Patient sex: M
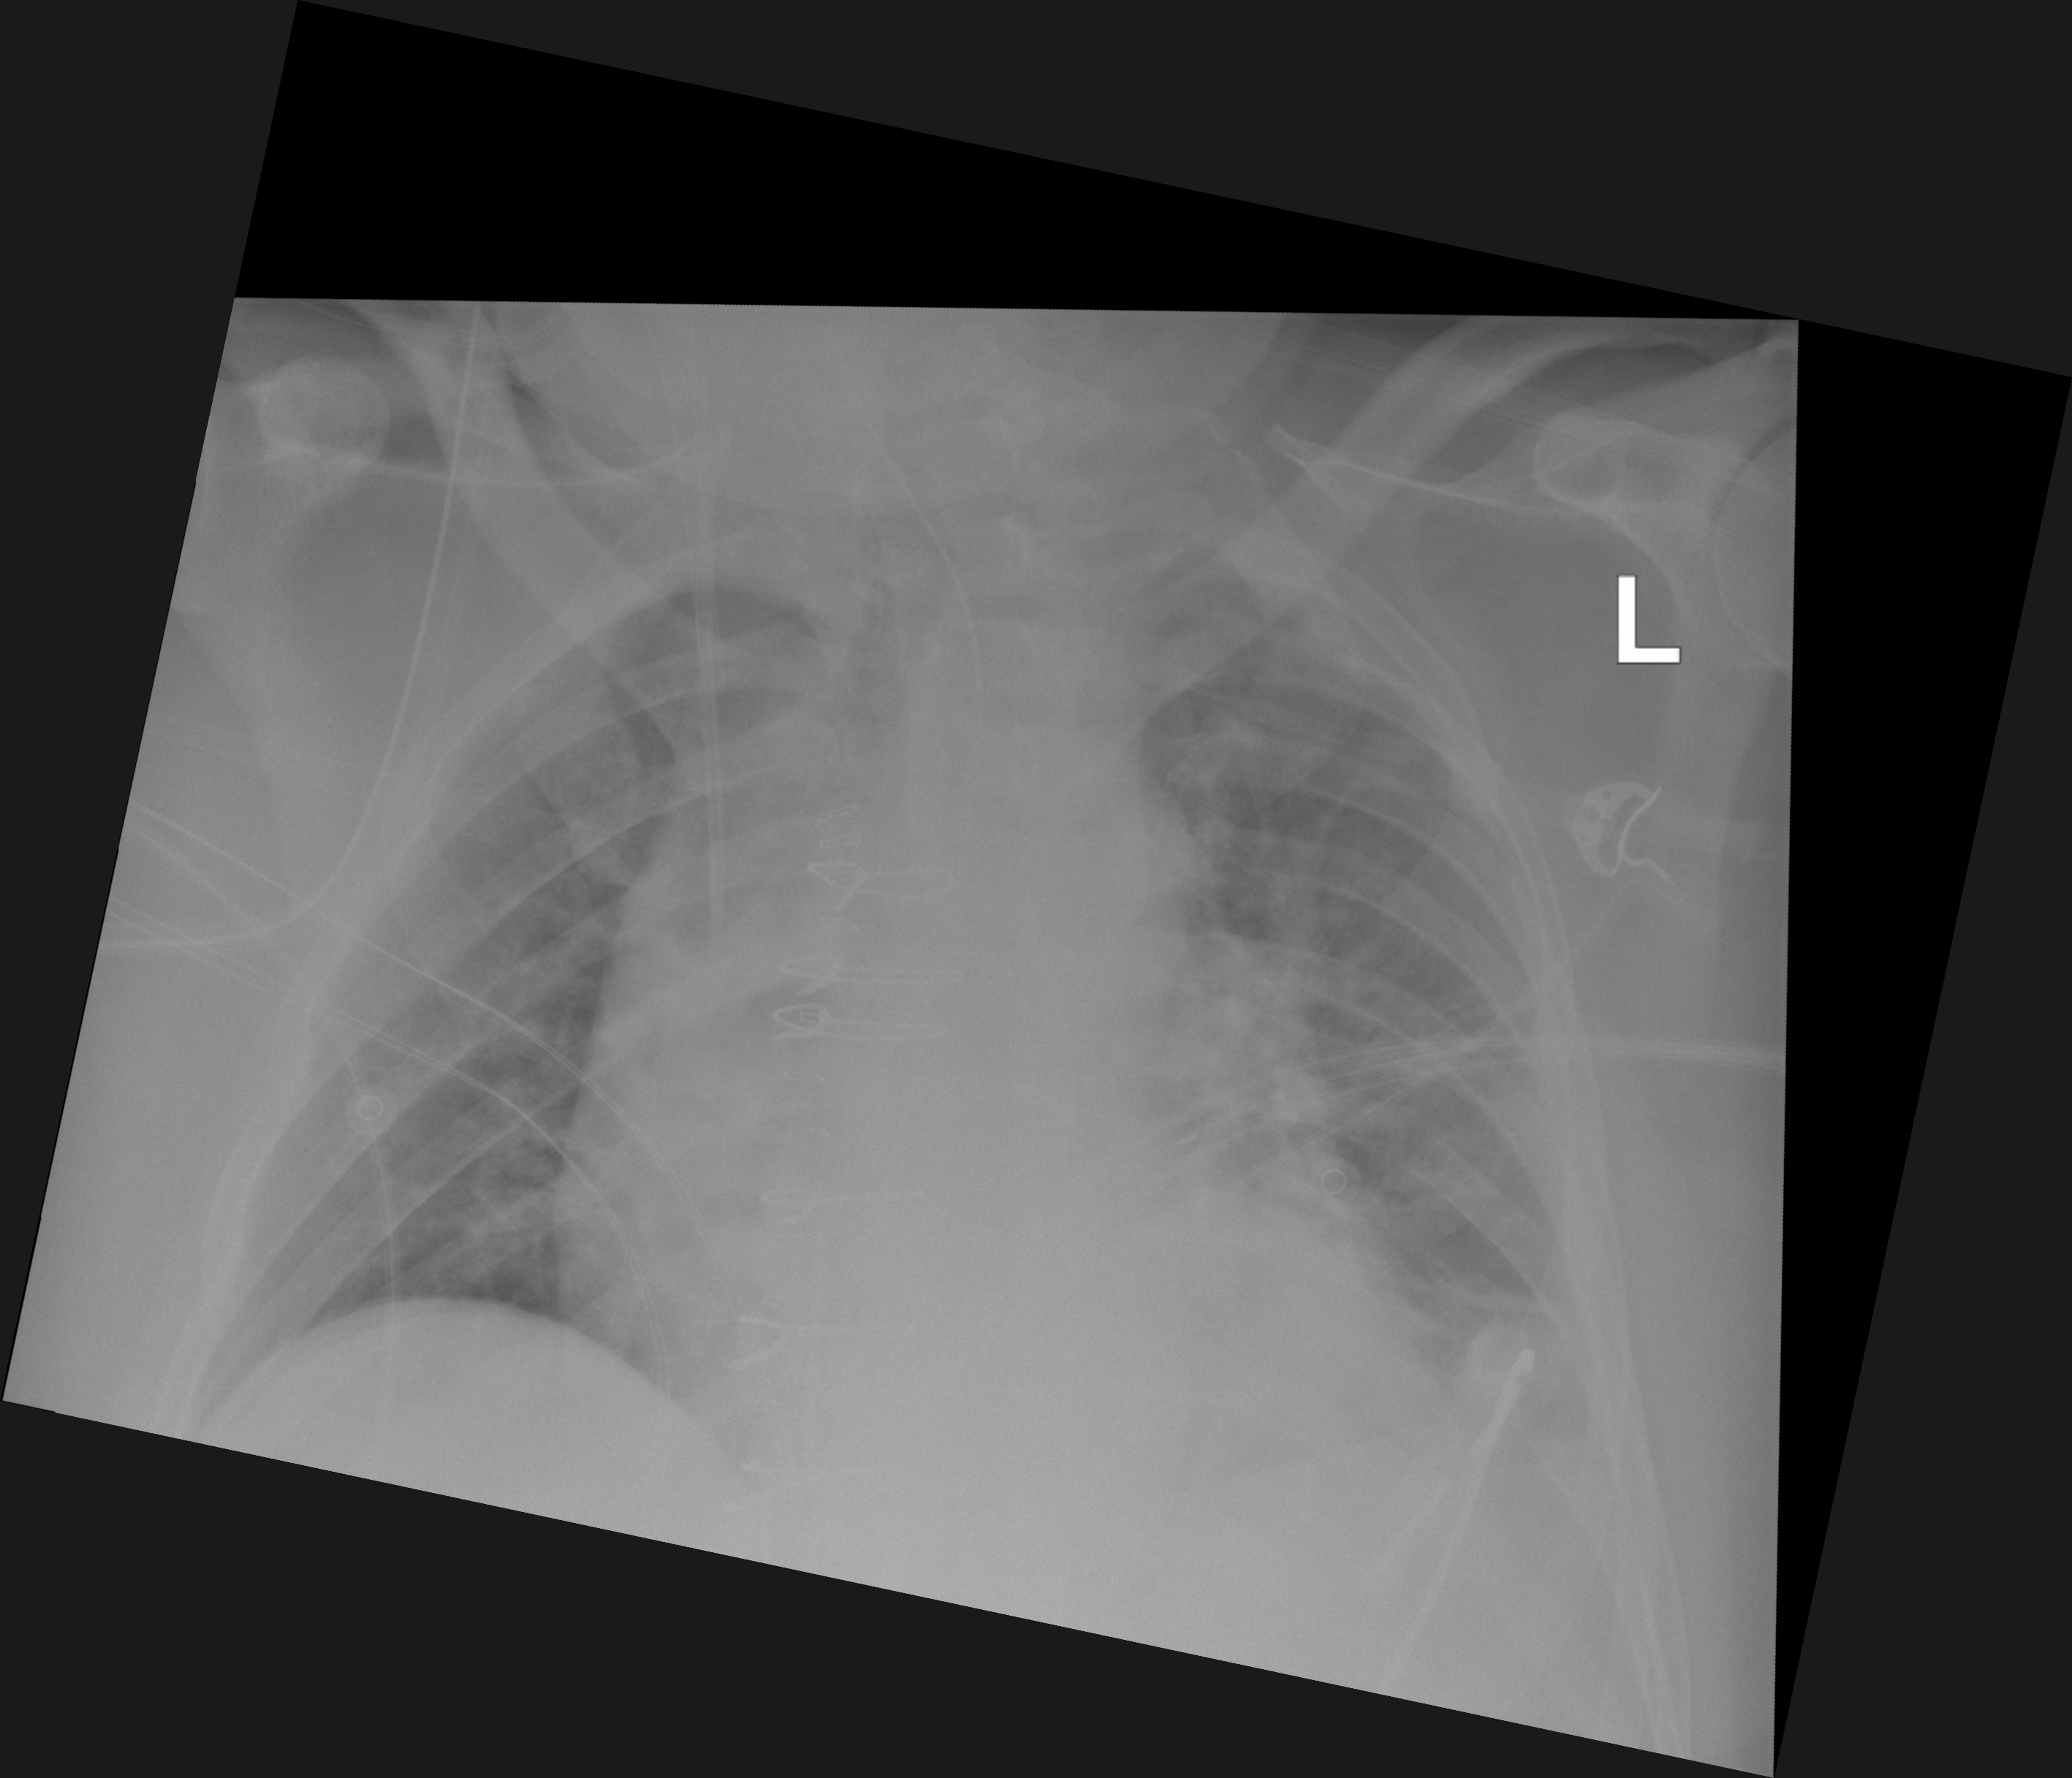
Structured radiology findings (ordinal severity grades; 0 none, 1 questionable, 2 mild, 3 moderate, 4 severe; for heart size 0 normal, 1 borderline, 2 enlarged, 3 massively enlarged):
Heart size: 2
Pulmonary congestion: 0
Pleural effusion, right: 0
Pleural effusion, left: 0
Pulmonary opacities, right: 0
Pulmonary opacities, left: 0
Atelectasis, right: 0
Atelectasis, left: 2